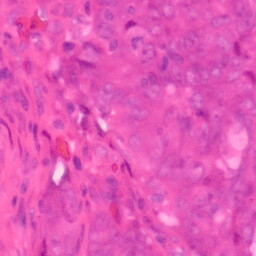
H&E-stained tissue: Colon